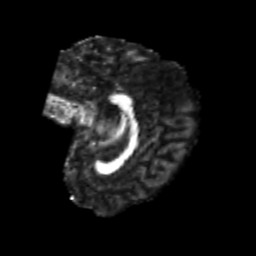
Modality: FA
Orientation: sagittal
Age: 21
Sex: female
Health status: healthy
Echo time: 0.074 s